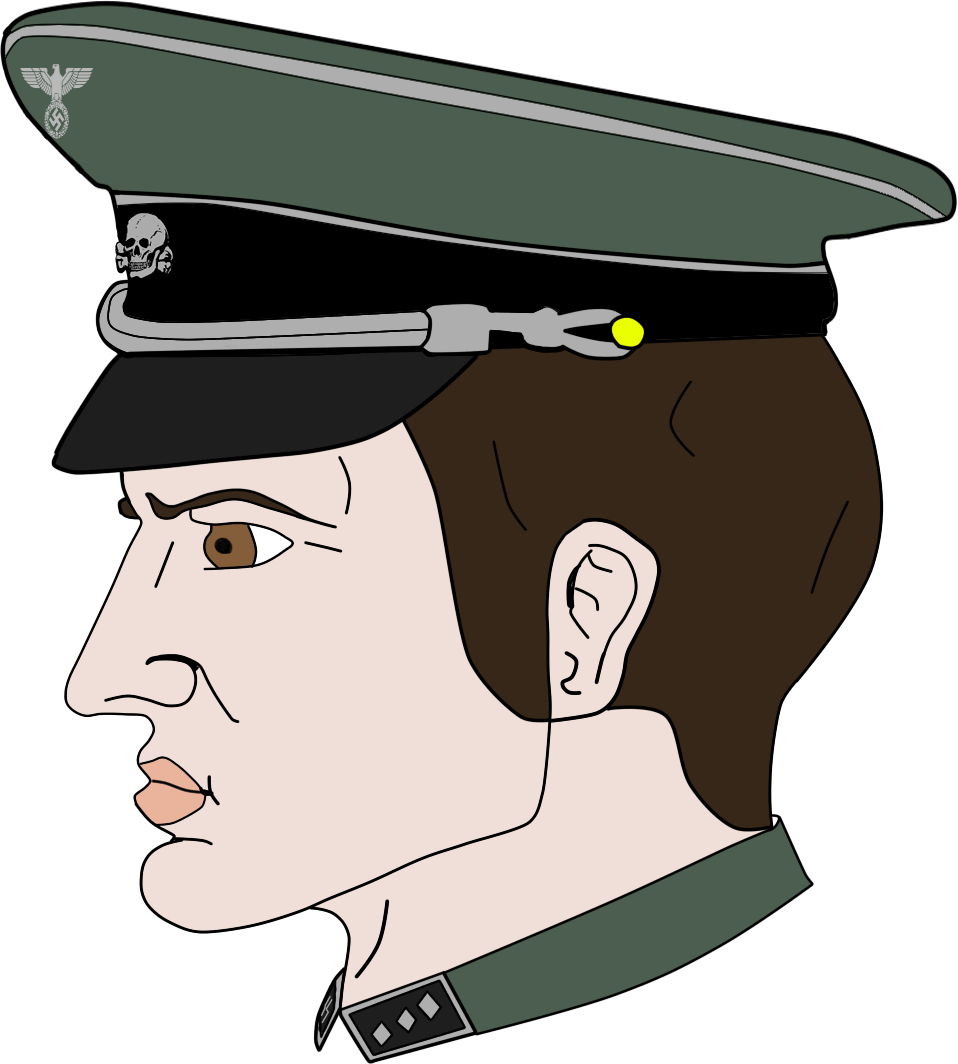
Label: 4_Yes_Chad